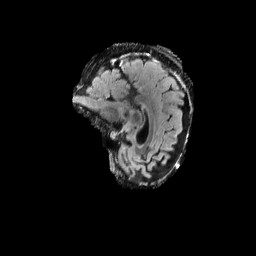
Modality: FLAIR
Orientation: sagittal
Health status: ill
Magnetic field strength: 3 T